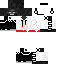
A female skeleton skin with dark skin, wearing red helmet dressed in a black hoodie and black pants, featuring a closed mouth.